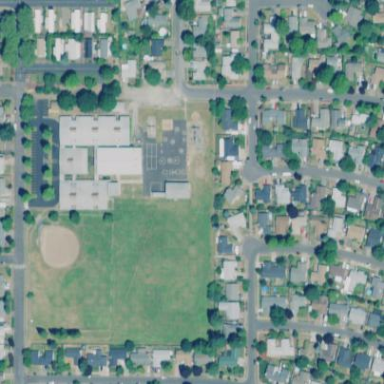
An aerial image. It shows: School.